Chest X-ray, AP view. Patient: 29 years old, sex M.
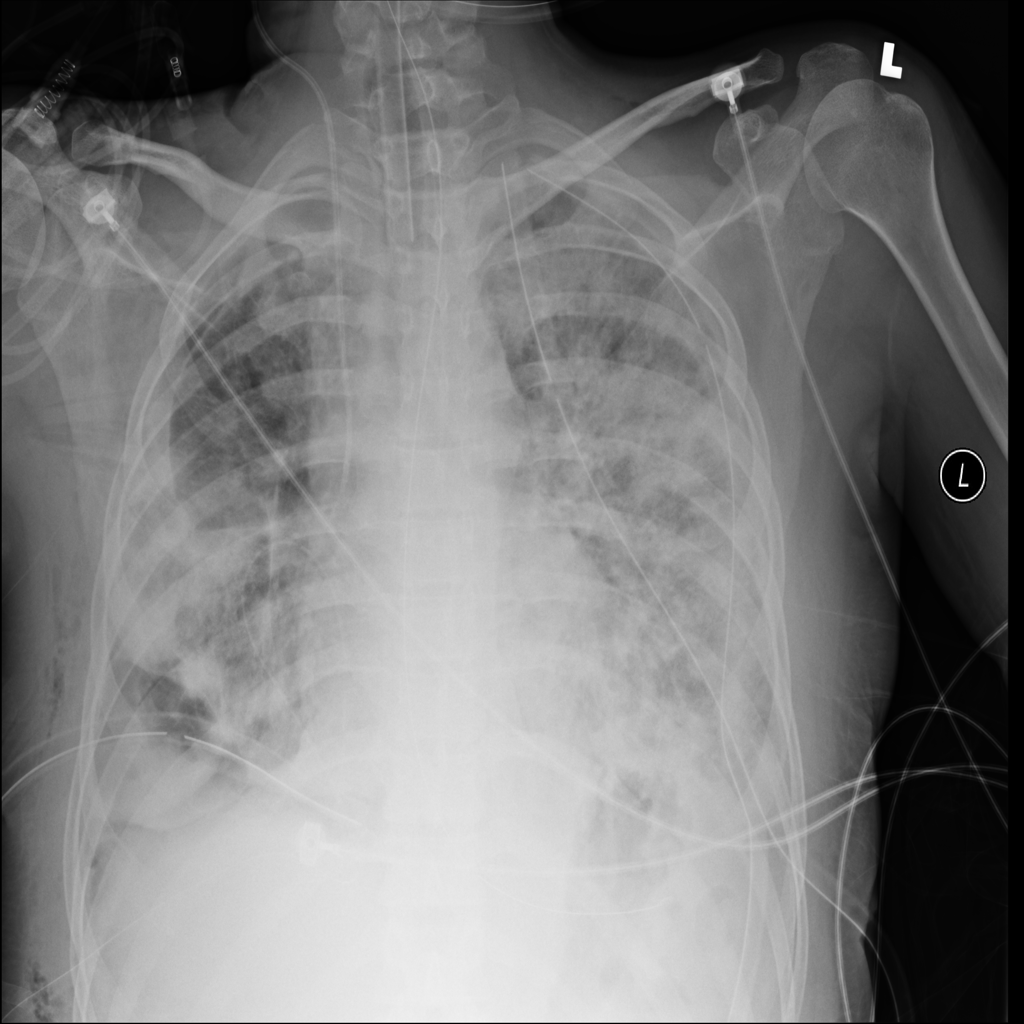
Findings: Infiltration